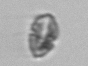
Label: Dinophyceae